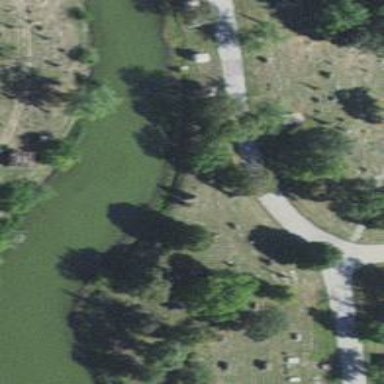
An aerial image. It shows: Memorial within cemetery filled with graves.